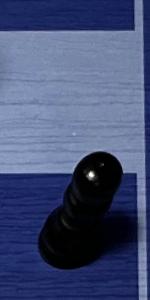
Label: Pawn_Black